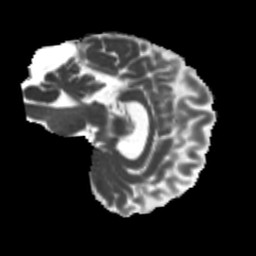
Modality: MD
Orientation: sagittal
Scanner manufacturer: siemens
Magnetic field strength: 3 T
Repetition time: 4 s
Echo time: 0.0594 s